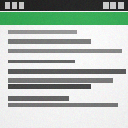
Screen state: on